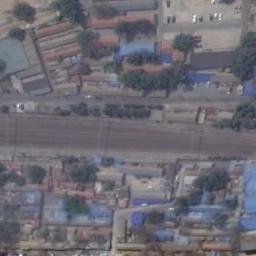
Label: railway